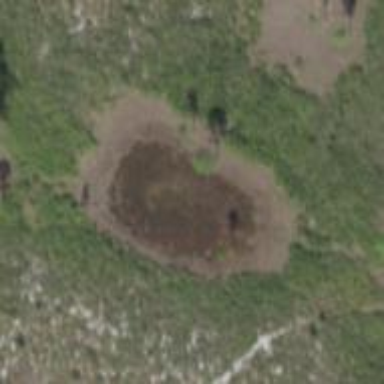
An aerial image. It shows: Marshy wetland area.